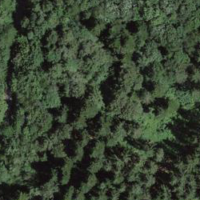
EUNIS habitat code: 44
Species observed at this site:
Ajuga reptans